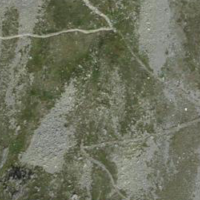
EUNIS habitat code: 31
Species observed at this site:
Bartsia alpina